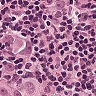
Metastatic tissue present: yes